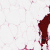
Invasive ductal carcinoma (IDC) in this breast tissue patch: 0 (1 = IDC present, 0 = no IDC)